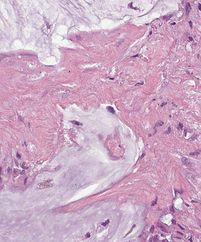
Tumor epithelial tissue: no
Tumor-associated stroma tissue: yes
Normal tissue: no